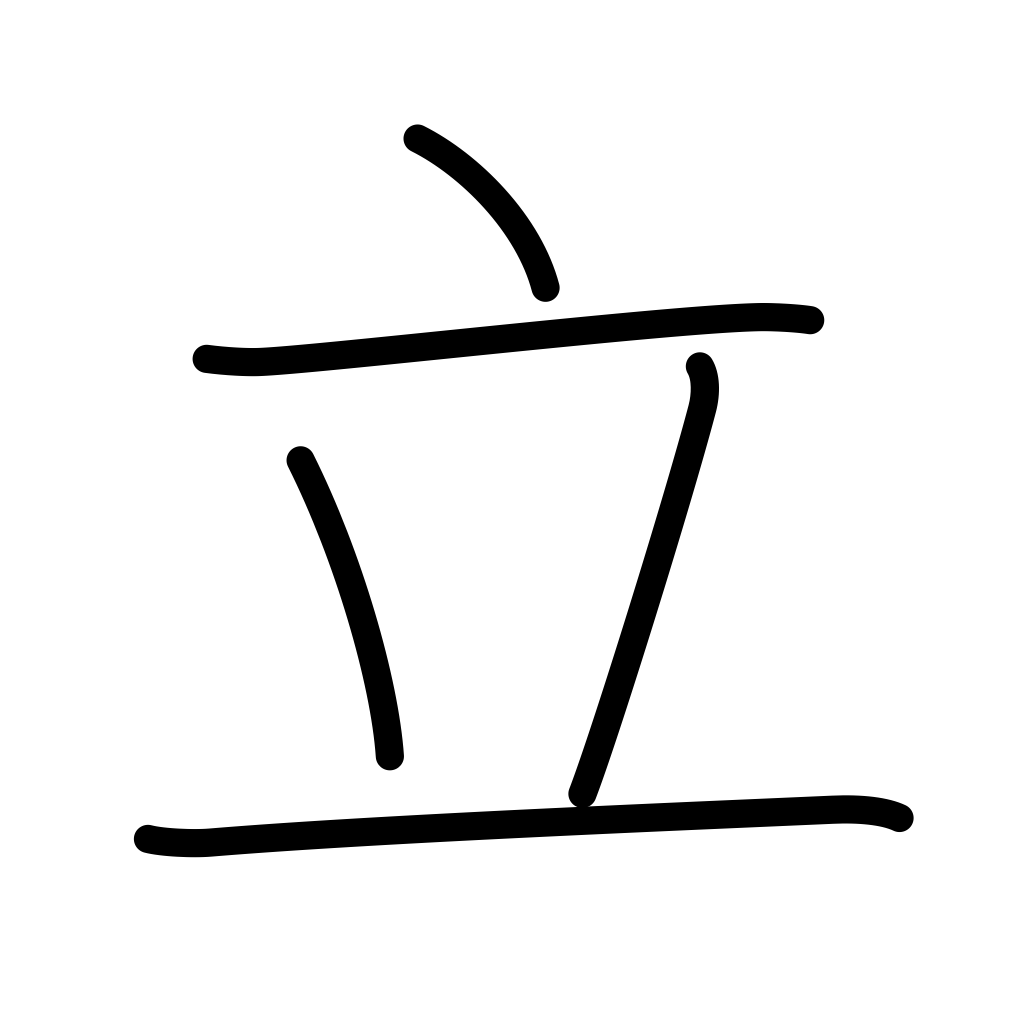
Meaning: stand up, rise, set up, erect